Question: Here's an .Rnw MWE:
'''
\documentclass{article}
<<setup, include=FALSE>>=
opts_chunk$set(cache=TRUE, eval=FALSE)
@
egin{document}
Function highlighted:
<<c1>>=
print(iris)
@
Function highlighted if parameter is present:
<<c2>>=
library(magrittr)
iris %>%
print(someparam = 42)
@
No highlighting:
<<c3>>=
iris %>%
print
@
\end{document}
'''
It renders like so:

How can I force syntax highlighting for the last 'print' function?
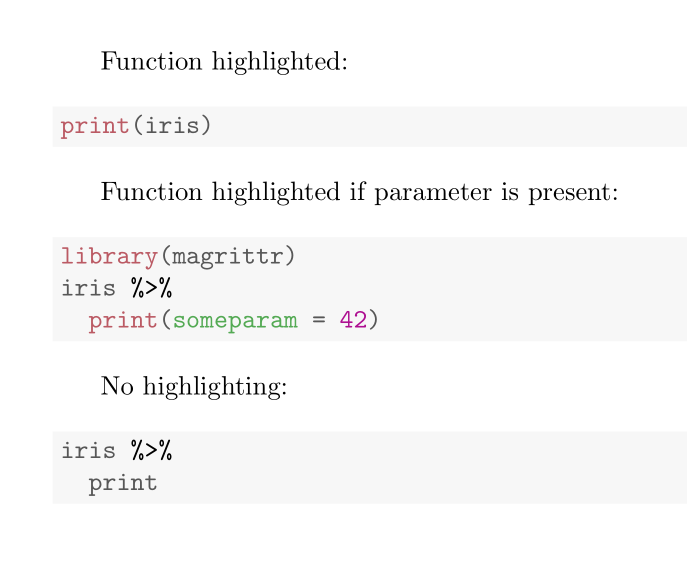
Answer: The only suitable solution I found so far is to modify the latex source produced by 'knitr'. Namely, changing '\hlstd(print)' (standard highlighting) to '\hlkwd(print)' (function highlighting + bold by default) manually should do the job.